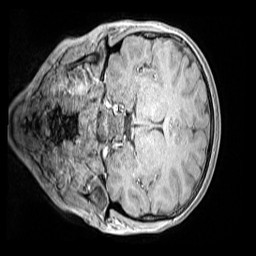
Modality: MP2RAGE
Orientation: coronal
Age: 9
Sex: female
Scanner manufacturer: siemens
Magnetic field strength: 3 T
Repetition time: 4 s
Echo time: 0.00299 s